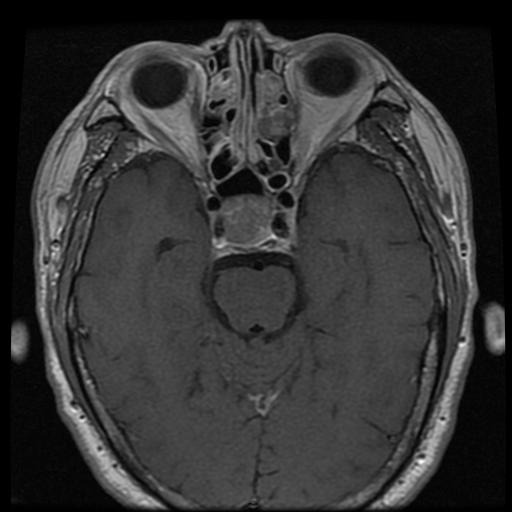
Label: pituitary